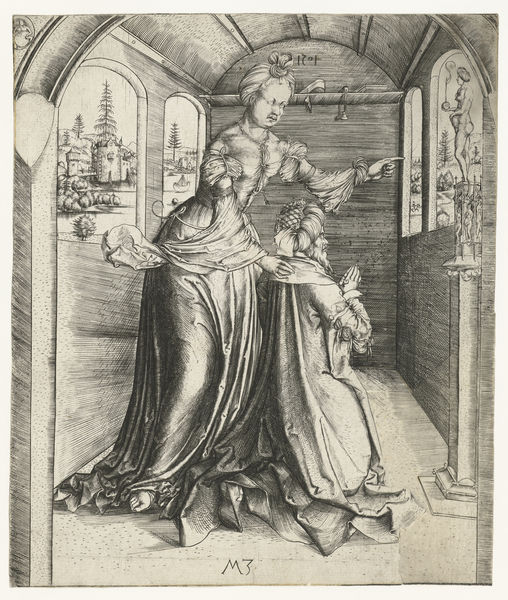
Titel: Salomo's afgoderij
Künstler: Monogrammist MZ
Standort: Amsterdam
Institution: Rijksmuseum
Schlagwörter: mann, frau, kleid, falten, figur, skulptur, statue, stab, balken, zeigen, ruine, gewölbe, burg, druck, stich, tanne, beten, gebet, anbeten, turban, schongauer, zeigt, gewlbe